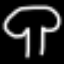
Label: mushroom